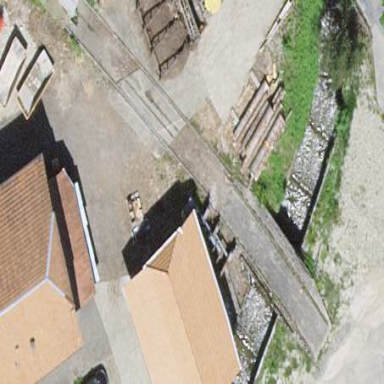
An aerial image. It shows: Garage.